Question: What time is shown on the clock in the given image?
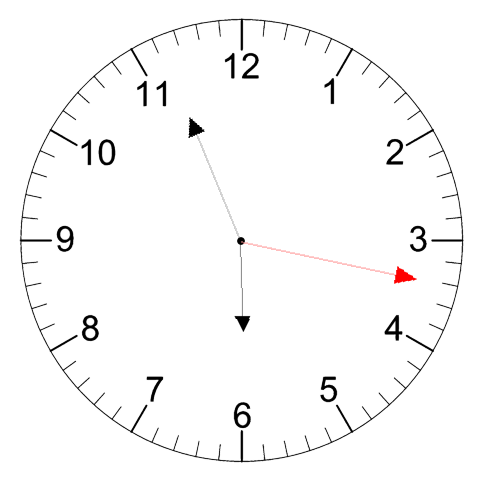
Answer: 05:56:17